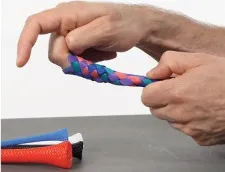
Instrument assisted soft tissue mobilization.
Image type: medical_photograph (skin_photograph)